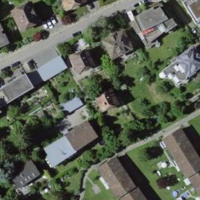
EUNIS habitat code: 55
Species observed at this site:
Tanacetum vulgare